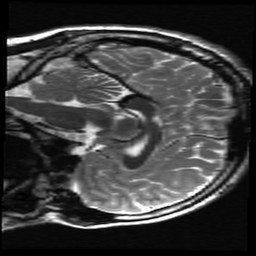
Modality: T2w
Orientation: sagittal
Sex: male
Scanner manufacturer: ge
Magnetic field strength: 3 T
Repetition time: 5 s
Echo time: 0.1015 s